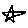
Label: star